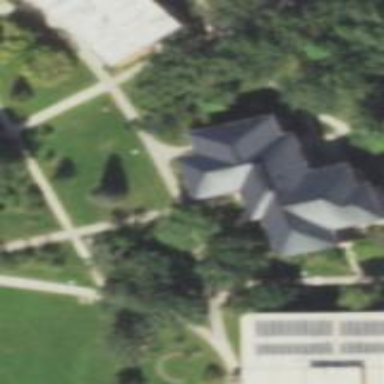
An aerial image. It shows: College building.